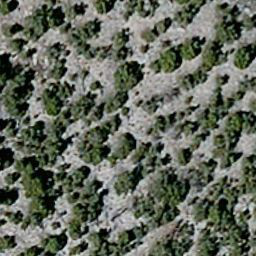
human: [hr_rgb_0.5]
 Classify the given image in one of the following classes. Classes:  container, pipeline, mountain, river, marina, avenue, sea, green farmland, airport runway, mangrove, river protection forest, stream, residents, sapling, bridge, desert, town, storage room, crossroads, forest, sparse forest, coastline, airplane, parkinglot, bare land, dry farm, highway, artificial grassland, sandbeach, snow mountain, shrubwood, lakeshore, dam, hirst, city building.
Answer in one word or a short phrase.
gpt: sparse forest